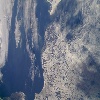
Label: cloud